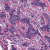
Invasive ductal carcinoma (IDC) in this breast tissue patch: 1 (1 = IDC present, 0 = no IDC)